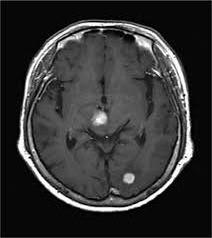
Label: notumor